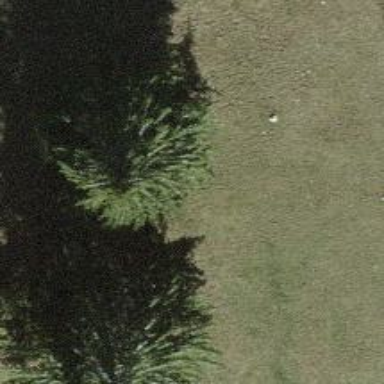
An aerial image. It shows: Agricultural area characterized by evergreen needle-leaved trees.